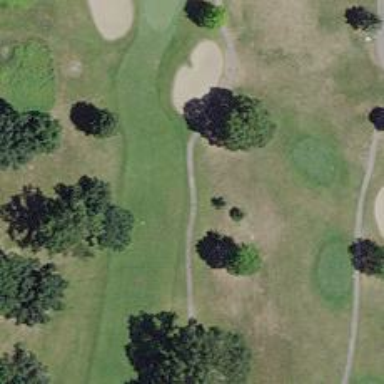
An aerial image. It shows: Golf cartpath that is also road path.